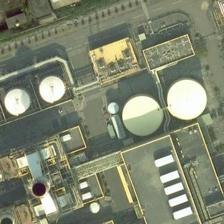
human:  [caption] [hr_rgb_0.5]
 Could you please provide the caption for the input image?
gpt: several white storage tanks are surrounded by some tubes .

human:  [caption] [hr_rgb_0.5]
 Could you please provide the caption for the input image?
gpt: five tanks are next to some buildings .

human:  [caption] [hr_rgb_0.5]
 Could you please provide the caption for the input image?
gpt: five tanks are surrounded by some buildings and tubes .

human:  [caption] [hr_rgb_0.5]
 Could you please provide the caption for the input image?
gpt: the complex structure of the plant, which has a variety of different buildings to ensure the efficiency of the factory .

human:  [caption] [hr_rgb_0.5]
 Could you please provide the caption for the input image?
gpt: five tanks are surrounded by some buildings and tubes .